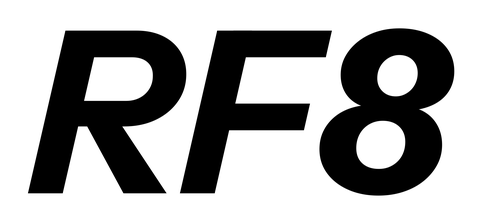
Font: InstrumentSans-Italic_Bold_Italic